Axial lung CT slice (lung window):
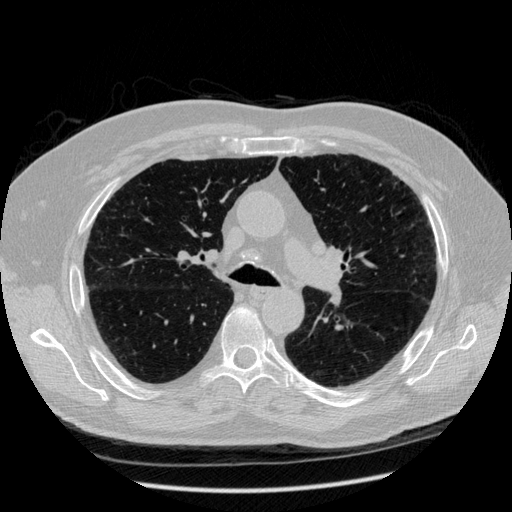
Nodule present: no